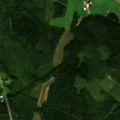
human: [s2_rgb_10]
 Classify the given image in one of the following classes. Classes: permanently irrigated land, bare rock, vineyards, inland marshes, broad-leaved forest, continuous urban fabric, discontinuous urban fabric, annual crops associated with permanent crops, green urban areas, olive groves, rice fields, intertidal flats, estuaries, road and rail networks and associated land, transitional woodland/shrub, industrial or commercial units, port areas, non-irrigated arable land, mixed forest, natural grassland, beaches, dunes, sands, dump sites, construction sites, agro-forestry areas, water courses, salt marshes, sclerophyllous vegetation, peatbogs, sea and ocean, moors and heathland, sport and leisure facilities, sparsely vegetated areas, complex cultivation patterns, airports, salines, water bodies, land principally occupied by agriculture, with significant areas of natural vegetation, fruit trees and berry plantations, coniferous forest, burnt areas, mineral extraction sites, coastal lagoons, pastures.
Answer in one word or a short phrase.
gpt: non-irrigated arable land, land principally occupied by agriculture, with significant areas of natural vegetation, coniferous forest, mixed forest, transitional woodland/shrub